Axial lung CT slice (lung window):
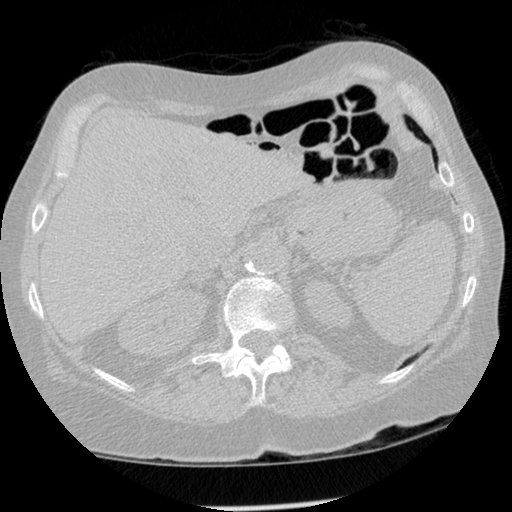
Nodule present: no